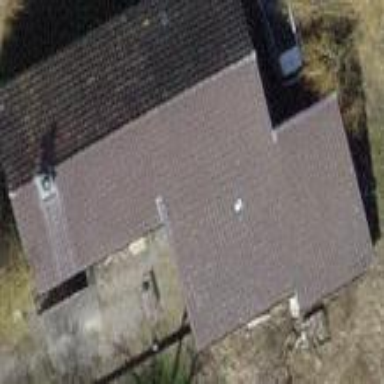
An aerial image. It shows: Gabled roof house.